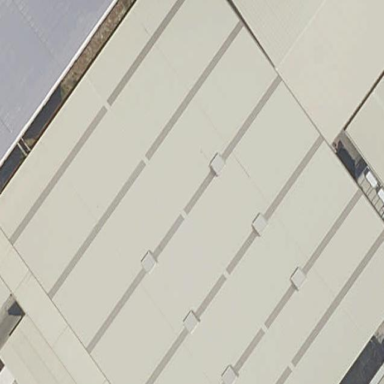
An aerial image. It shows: Industrial building.